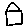
Label: house